Question:
We have developed a webs service which consumes fine with a C#.net application but this web service not been able to consume by a SAP application getting the error :
What would be the problem?
WSDL File:
'''
<wsdl:definitions xmlns:soap="http://schemas.xmlsoap.org/wsdl/soap/" xmlns:tm="http://microsoft.com/wsdl/mime/textMatching/" xmlns:soapenc="http://schemas.xmlsoap.org/soap/encoding/" xmlns:mime="http://schemas.xmlsoap.org/wsdl/mime/" xmlns:tns="http://sabretch.com/psr" xmlns:s="http://www.w3.org/2001/XMLSchema" xmlns:soap12="http://schemas.xmlsoap.org/wsdl/soap12/" xmlns:http="http://schemas.xmlsoap.org/wsdl/http/" xmlns:wsdl="http://schemas.xmlsoap.org/wsdl/" targetNamespace="http://sabretch.com/psr">
<wsdl:types>
<s:schema elementFormDefault="qualified" targetNamespace="http://sabretch.com/psr">
<s:element name="SendChangeLog">
<s:complexType>
<s:sequence>
<s:element minOccurs="0" maxOccurs="1" name="toDetails" type="s:string"/>
<s:element minOccurs="0" maxOccurs="1" name="subject" type="s:string"/>
<s:element minOccurs="0" maxOccurs="1" name="arr_psrAlertLogItems" type="tns:ArrayOfObj"/>
</s:sequence>
</s:complexType>
</s:element>
<s:complexType name="ArrayOfObj">
<s:sequence>
<s:element minOccurs="0" maxOccurs="unbounded" name="Obj" nillable="true" type="tns:Obj"/>
</s:sequence>
</s:complexType>
<s:complexType name="Obj">
<s:sequence>
<s:element minOccurs="0" maxOccurs="1" name="ChangeDateTime" type="s:string"/>
<s:element minOccurs="0" maxOccurs="1" name="SalesOrderKey" type="s:string"/>
<s:element minOccurs="0" maxOccurs="1" name="Line" type="s:string"/>
<s:element minOccurs="0" maxOccurs="1" name="FieldTecnicalName" type="s:string"/>
<s:element minOccurs="0" maxOccurs="1" name="Value" type="s:string"/>
<s:element minOccurs="0" maxOccurs="1" name="ChangedUser" type="s:string"/>
</s:sequence>
</s:complexType>
<s:element name="SendChangeLogResponse">
<s:complexType>
<s:sequence>
<s:element minOccurs="1" maxOccurs="1" name="SendChangeLogResult" type="s:boolean"/>
</s:sequence>
</s:complexType>
</s:element>
</s:schema>
</wsdl:types>
<wsdl:message name="SendChangeLogSoapIn">
<wsdl:part name="parameters" element="tns:SendChangeLog"/>
</wsdl:message>
<wsdl:message name="SendChangeLogSoapOut">
<wsdl:part name="parameters" element="tns:SendChangeLogResponse"/>
</wsdl:message>
<wsdl:portType name="PSREmailServiceSoap">
<wsdl:operation name="SendChangeLog">
<wsdl:input message="tns:SendChangeLogSoapIn"/>
<wsdl:output message="tns:SendChangeLogSoapOut"/>
</wsdl:operation>
</wsdl:portType>
<wsdl:binding name="PSREmailServiceSoap" type="tns:PSREmailServiceSoap">
<soap:binding transport="http://schemas.xmlsoap.org/soap/http"/>
<wsdl:operation name="SendChangeLog">
<soap:operation soapAction="http://sabretch.com/psr/SendChangeLog" style="document"/>
<wsdl:input>
<soap:body use="literal"/>
</wsdl:input>
<wsdl:output>
<soap:body use="literal"/>
</wsdl:output>
</wsdl:operation>
</wsdl:binding>
<wsdl:binding name="PSREmailServiceSoap12" type="tns:PSREmailServiceSoap">
<soap12:binding transport="http://schemas.xmlsoap.org/soap/http"/>
<wsdl:operation name="SendChangeLog">
<soap12:operation soapAction="http://sabretch.com/psr/SendChangeLog" style="document"/>
<wsdl:input>
<soap12:body use="literal"/>
</wsdl:input>
<wsdl:output>
<soap12:body use="literal"/>
</wsdl:output>
</wsdl:operation>
</wsdl:binding>
<wsdl:service name="PSREmailService">
<wsdl:port name="PSREmailServiceSoap" binding="tns:PSREmailServiceSoap">
<soap:address location="http://122.255.30.75:8090/WebServices/PSREmailService.asmx"/>
</wsdl:port>
<wsdl:port name="PSREmailServiceSoap12" binding="tns:PSREmailServiceSoap12">
<soap12:address location="http://122.255.30.75:8090/WebServices/PSREmailService.asmx"/>
</wsdl:port>
</wsdl:service>
</wsdl:definitions>
'''
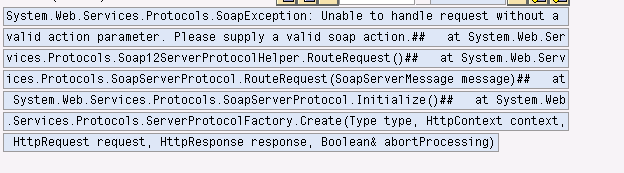
Answer: When sending the SOAP request, part of the HTTP Header data must include a SOAP Action field in order to correctly identify (using the WDSL) what methods to execute. In C# this is processed automatically based on the action provided when sending the message which explains why you would be getting problems now.
Being as I'm not too well versed in SAP, I can't provide an example, however this knowledge should start you off on the right track.